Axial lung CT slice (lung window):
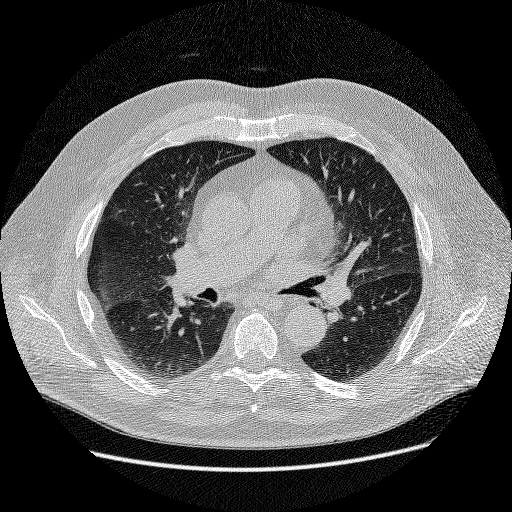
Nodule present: no